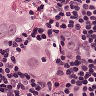
Metastatic tissue present: yes